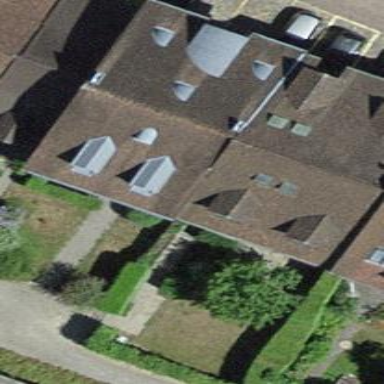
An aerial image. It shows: Gabled roof made of roof tiles across building with apartments.